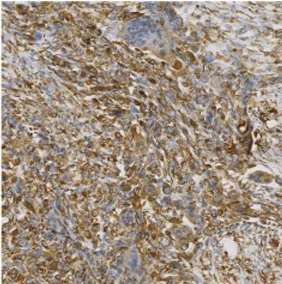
Vimentin(+) (x100).
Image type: pathology (immunostaining)